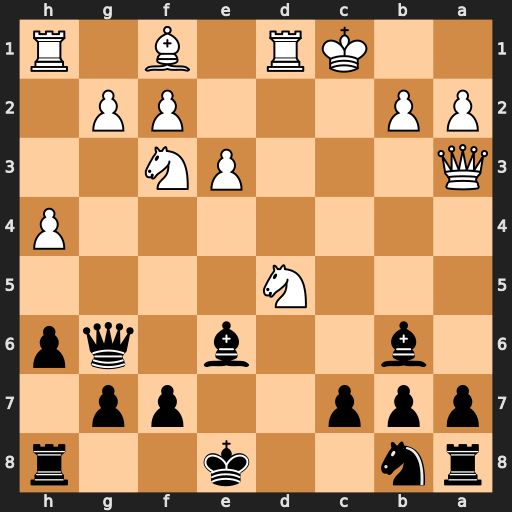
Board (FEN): rn2k2r/ppp2pp1/1b2b1qp/3N4/7P/Q3PN2/PP3PP1/2KR1B1R
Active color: b
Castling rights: kq
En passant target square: -
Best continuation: Bxd5 Rxd5 Qc6+